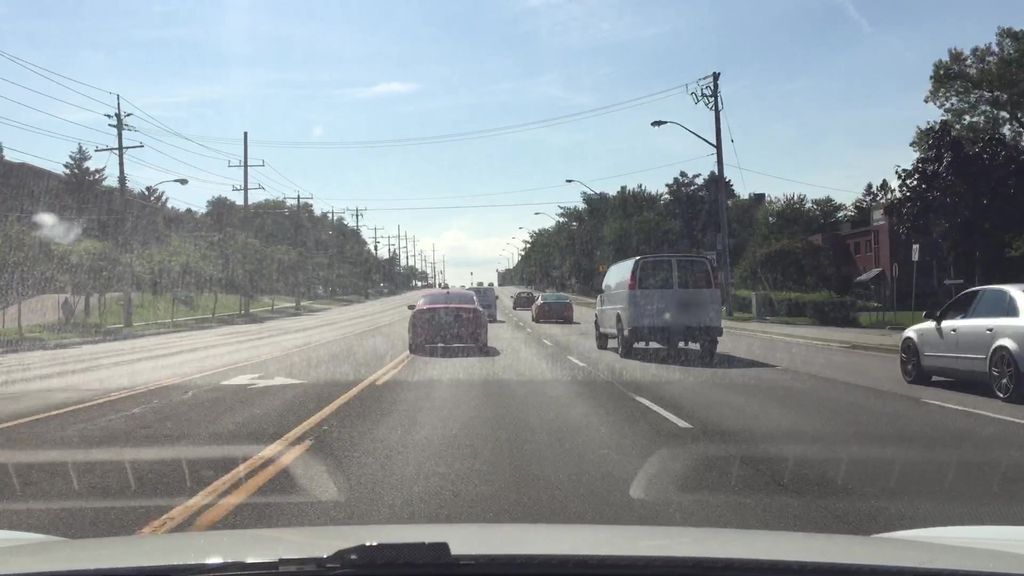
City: toronto